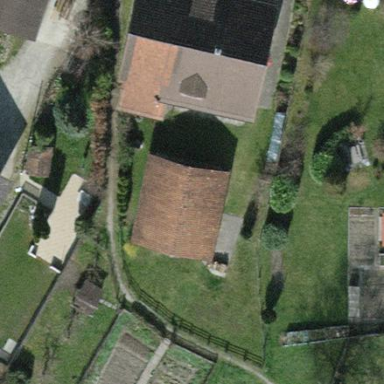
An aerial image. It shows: Shed.